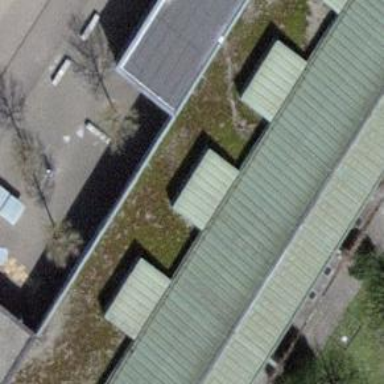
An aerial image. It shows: School building.